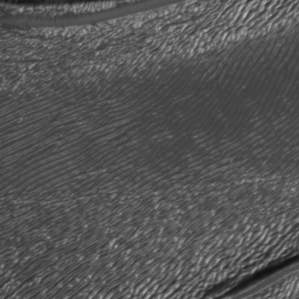
Label: frost